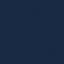
Label: SeaLake